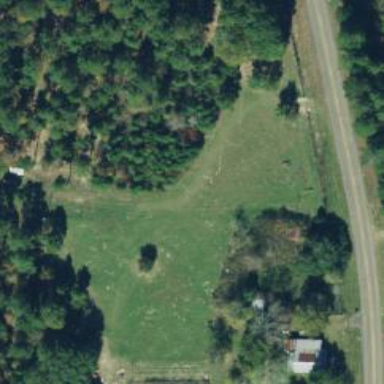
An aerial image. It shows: Pasture area used as meadow.